Field crop: maize
Growth stage: 1
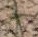
Species: salsola